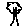
Label: tree